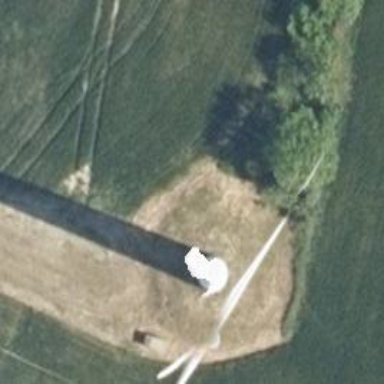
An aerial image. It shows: Wind power generator.